Question: I have the content of my website in an absolute positioned 'div' that fills the whole screen. The scrolling on this div is normally clunky, as it's not the native momentum scrolling. Solution? Append '-webkit-overflow-scrolling: touch;' to the div.
Momentum scrolling works now, but when I scroll down the page, the 'div' elements aren't showing up. The console shows no errors, nothing is wrong with the actual page, but the individual posts (the 'div''s) don't show. Here's an example:

Can anyone confirm this on their iPad, or suggest a fix? I'd rather not use something along the lines of Scrollability. It might be that the iOS6 beta is causing this, but I'd like to be reassured.
You can view this <URL> on your iPad
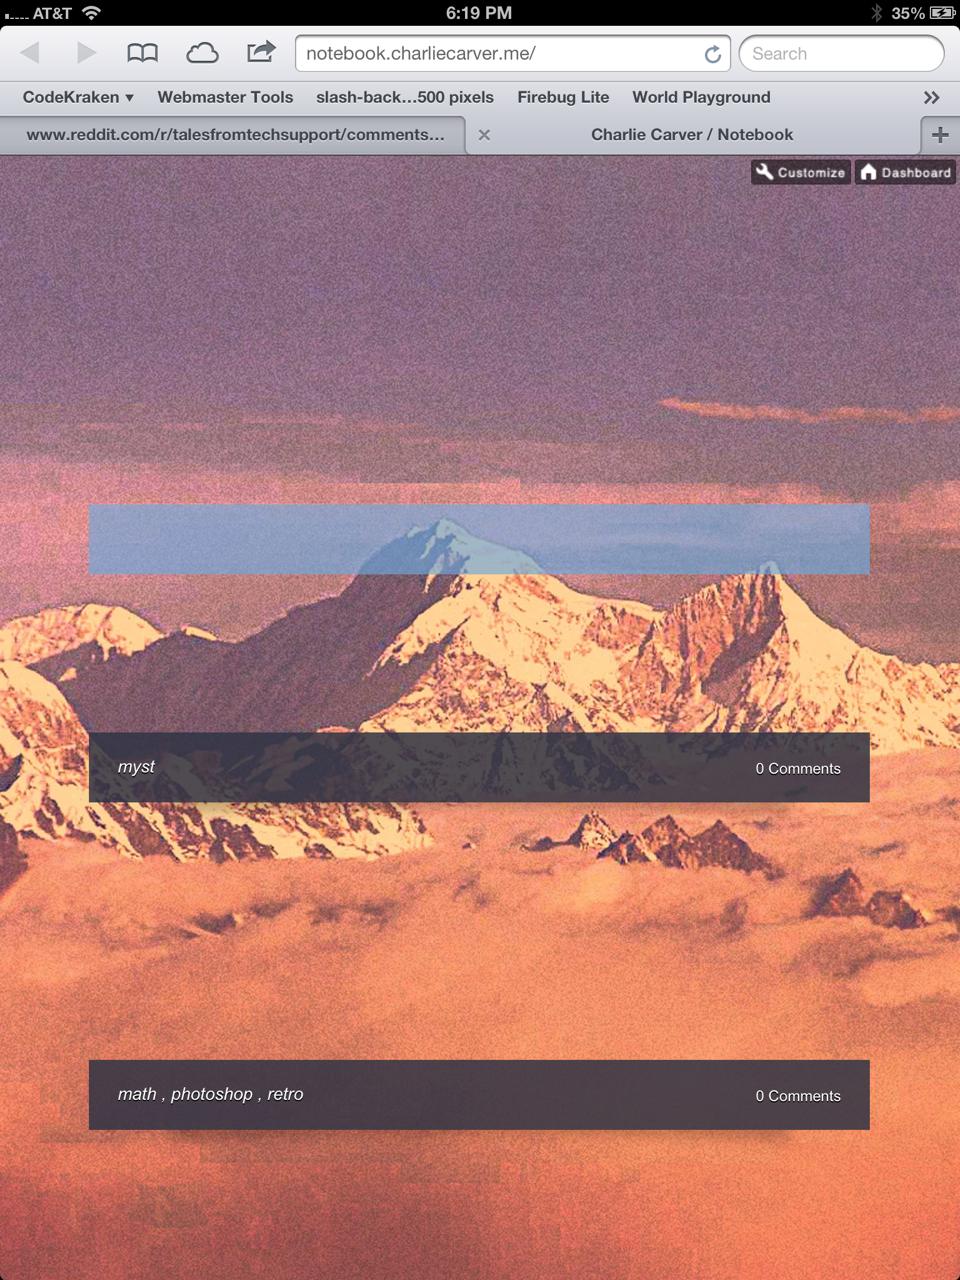
Answer: Currently .post CSS class uses position: relative. If you remove that line, the issue goes away. Apparently relatively position elements are hidden when not within the view. Not exactly sure the why the iPad does this or if it is a bug. In my experience, iPad devices try to run as efficiently as possible. For example, if you scroll JS animations are frozen. Perhaps this is a technique to make iPads render pages more efficiently. Hopefully that helps.
This article be related and have a work around: <URL>
<URL>